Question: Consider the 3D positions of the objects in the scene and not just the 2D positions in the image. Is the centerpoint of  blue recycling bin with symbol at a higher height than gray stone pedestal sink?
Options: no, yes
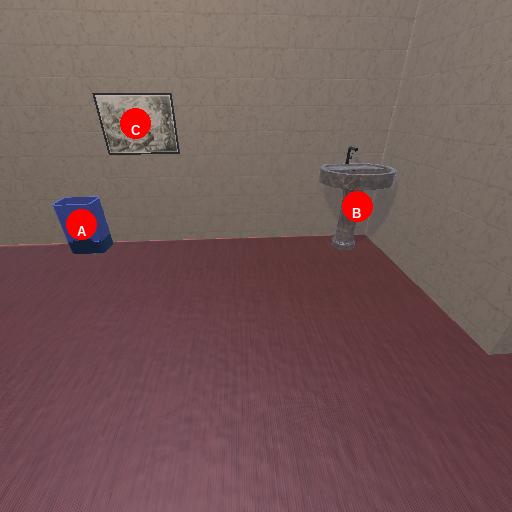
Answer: no